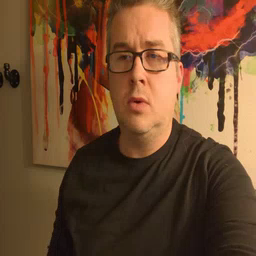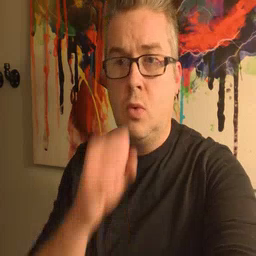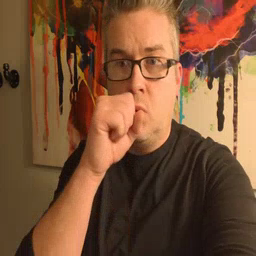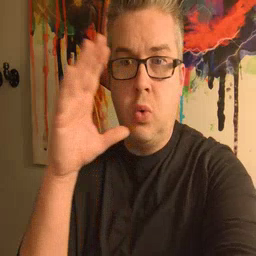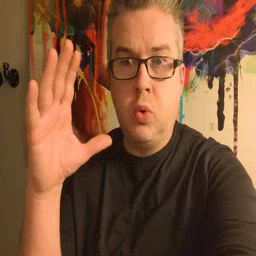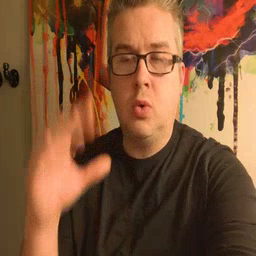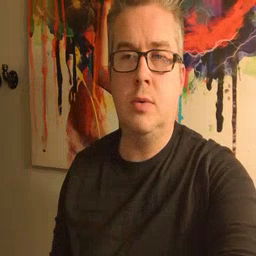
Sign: balloon